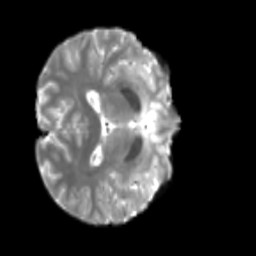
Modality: T2w
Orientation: axial
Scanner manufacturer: siemens
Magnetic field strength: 3 T
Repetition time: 4 s
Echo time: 0.0594 s